Interaction volume radius: 10 \u00c5
Interaction volume height: 20 \u00c5
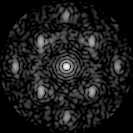
Disorder parameter: 0.4344